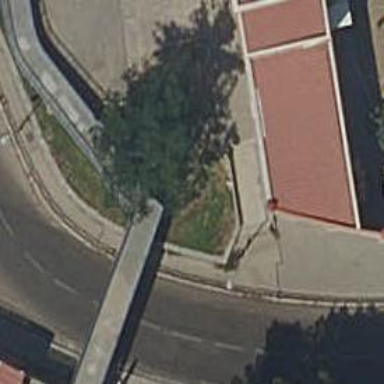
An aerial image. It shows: Footway on bridge.